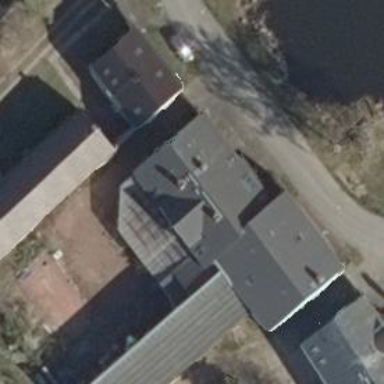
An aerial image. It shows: Restaurant.